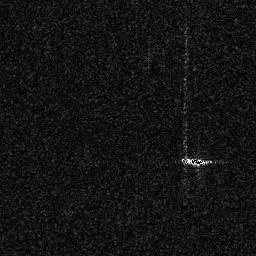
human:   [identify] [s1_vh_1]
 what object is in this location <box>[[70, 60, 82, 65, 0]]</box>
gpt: <ref>1 small ship at the right</ref>